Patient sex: F
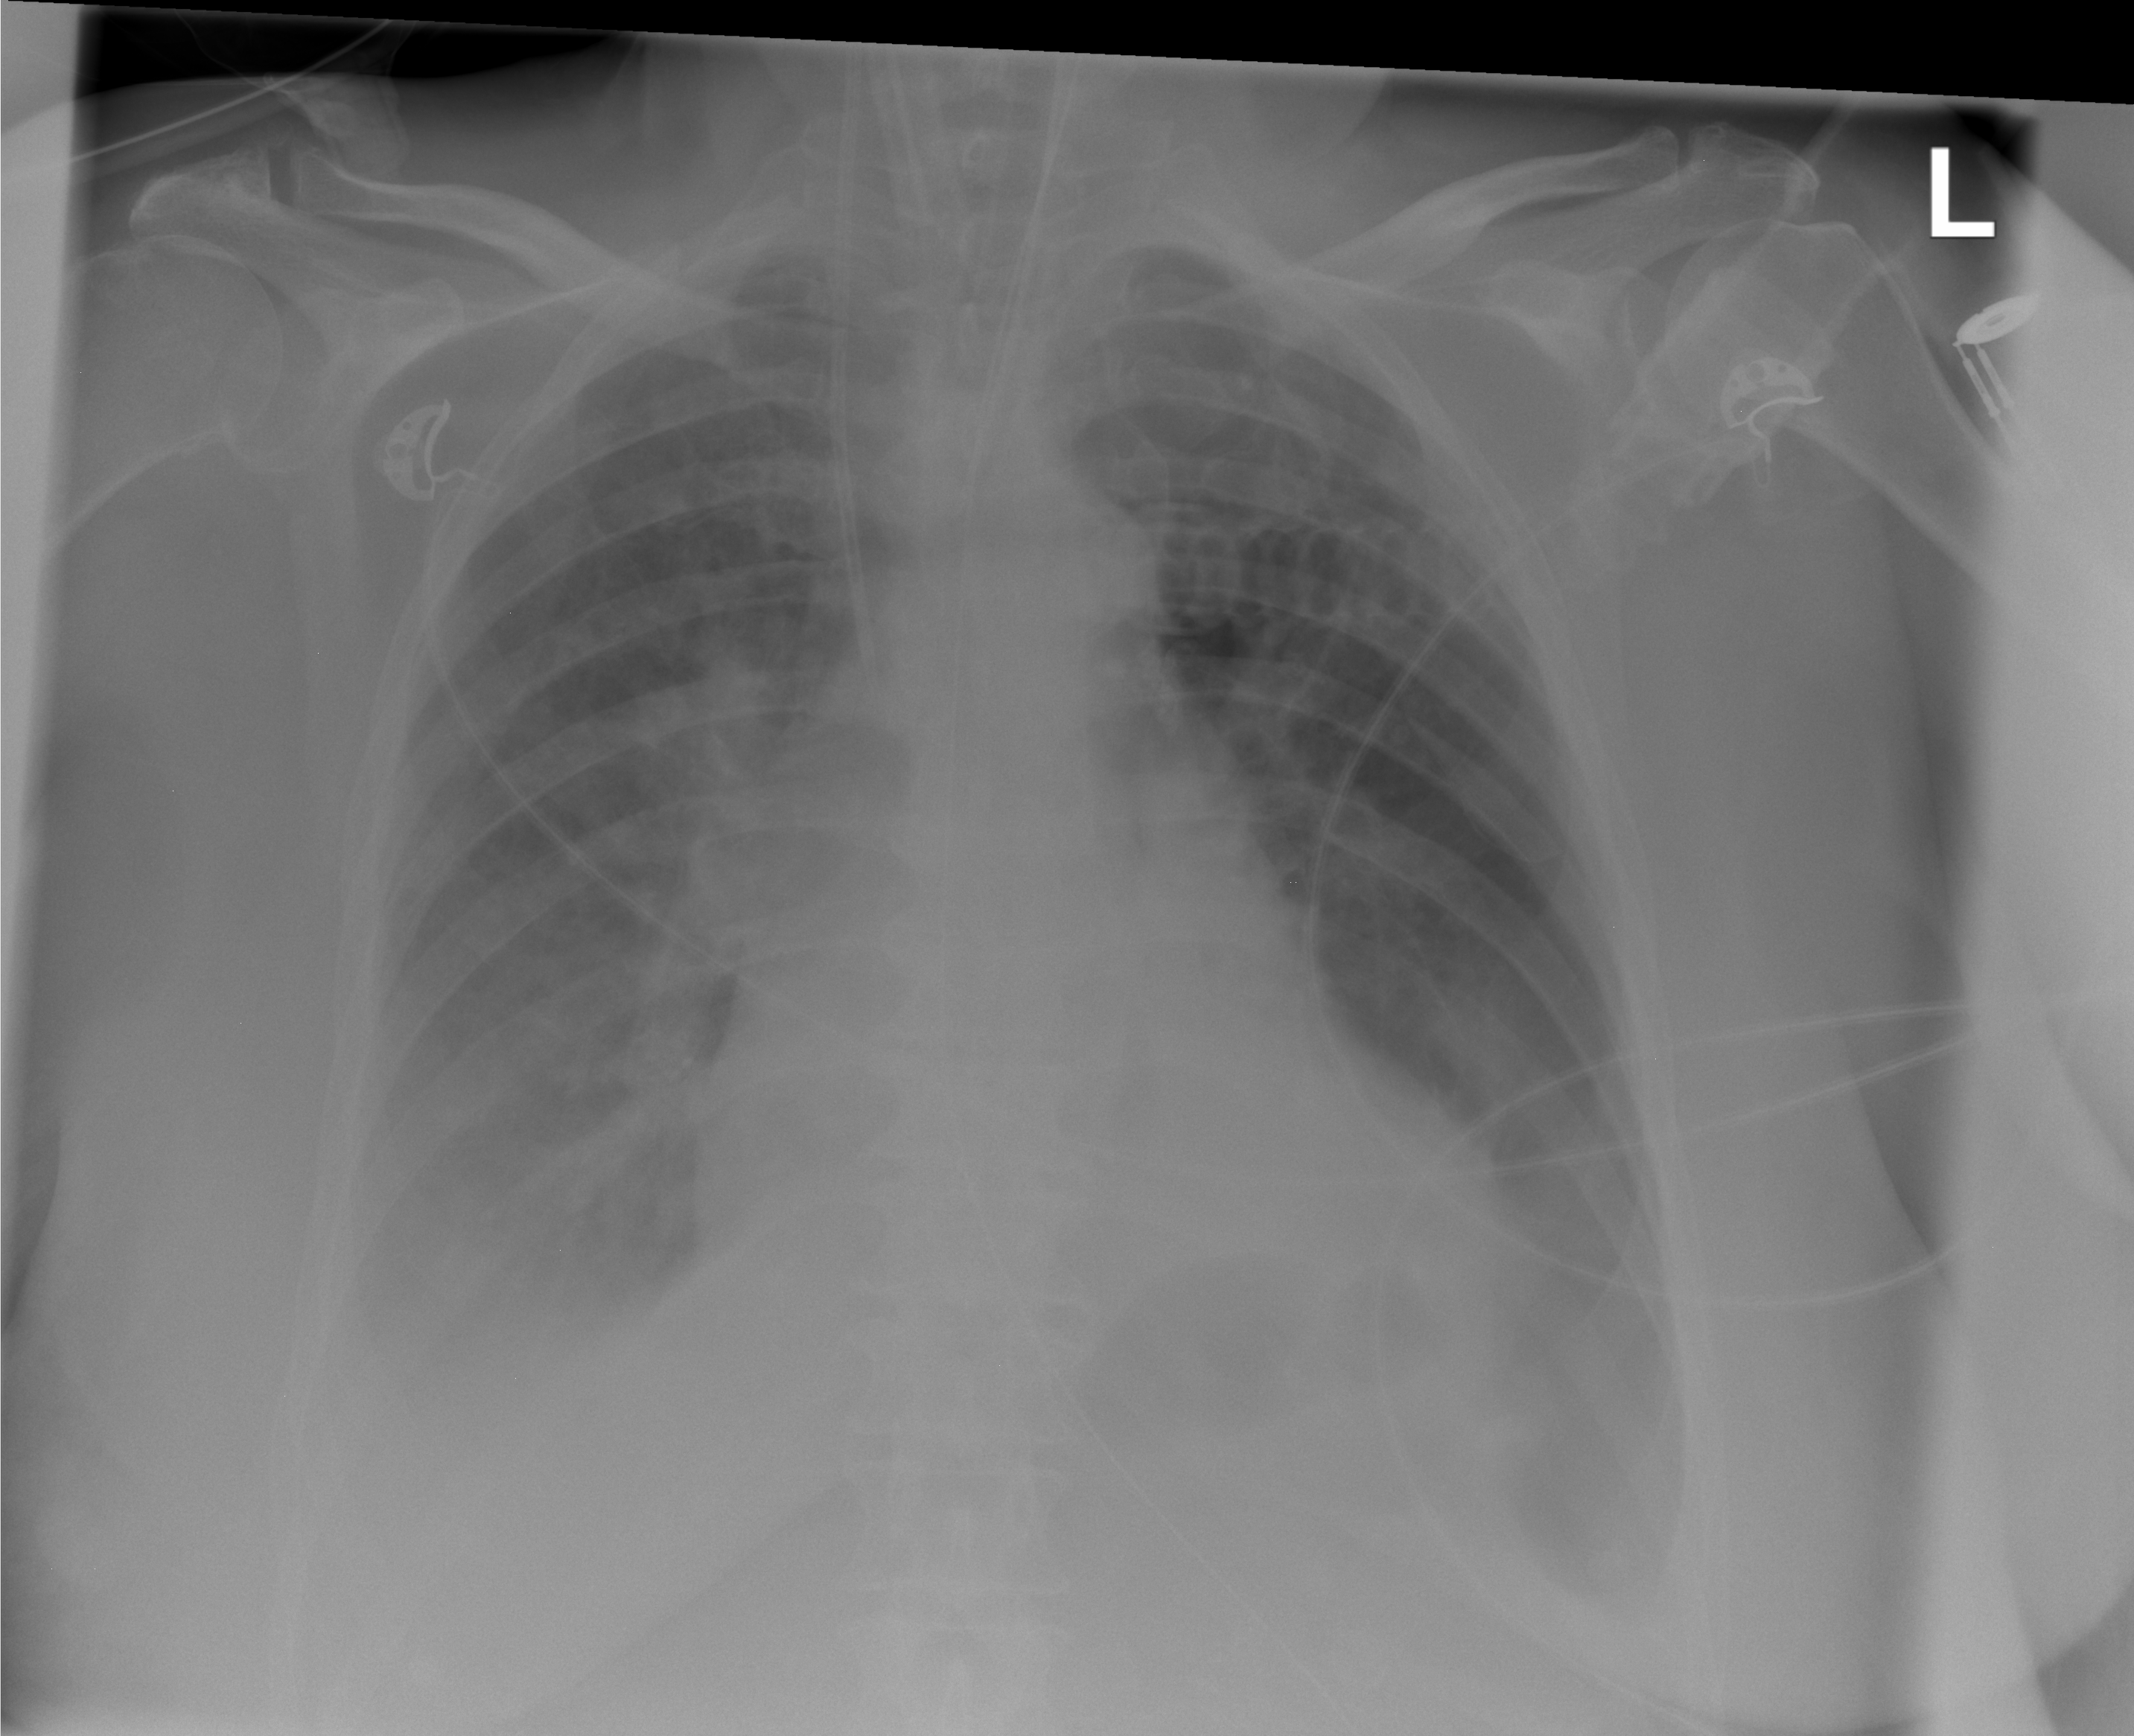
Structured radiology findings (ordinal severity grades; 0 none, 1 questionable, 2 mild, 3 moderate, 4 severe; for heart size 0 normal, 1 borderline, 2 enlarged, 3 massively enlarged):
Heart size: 0
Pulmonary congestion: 2
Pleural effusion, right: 3
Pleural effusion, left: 2
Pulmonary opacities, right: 0
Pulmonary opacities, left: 0
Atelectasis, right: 2
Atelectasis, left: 0